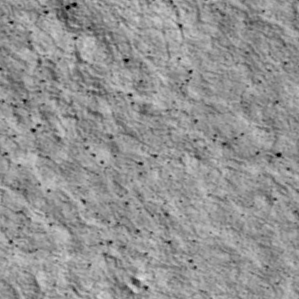
Label: non_frost